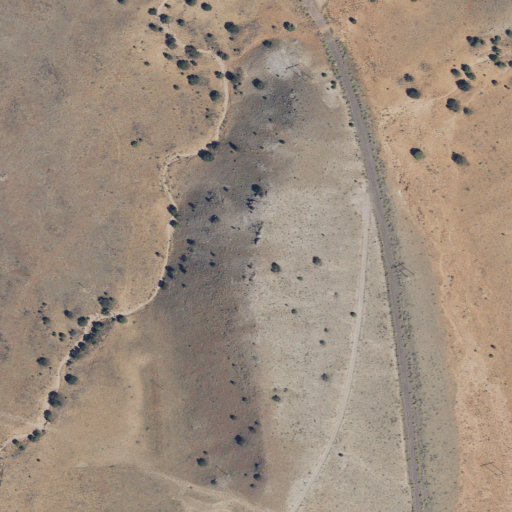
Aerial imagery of mountain in Utah named Saddle Knoll containing shrub, open development, evergreen forest, low intensity development, and medium intensity development